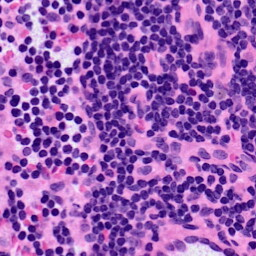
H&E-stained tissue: LymphNode